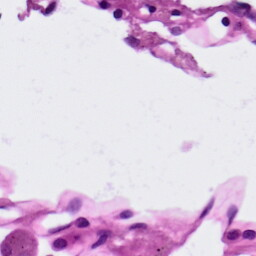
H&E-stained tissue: Lung